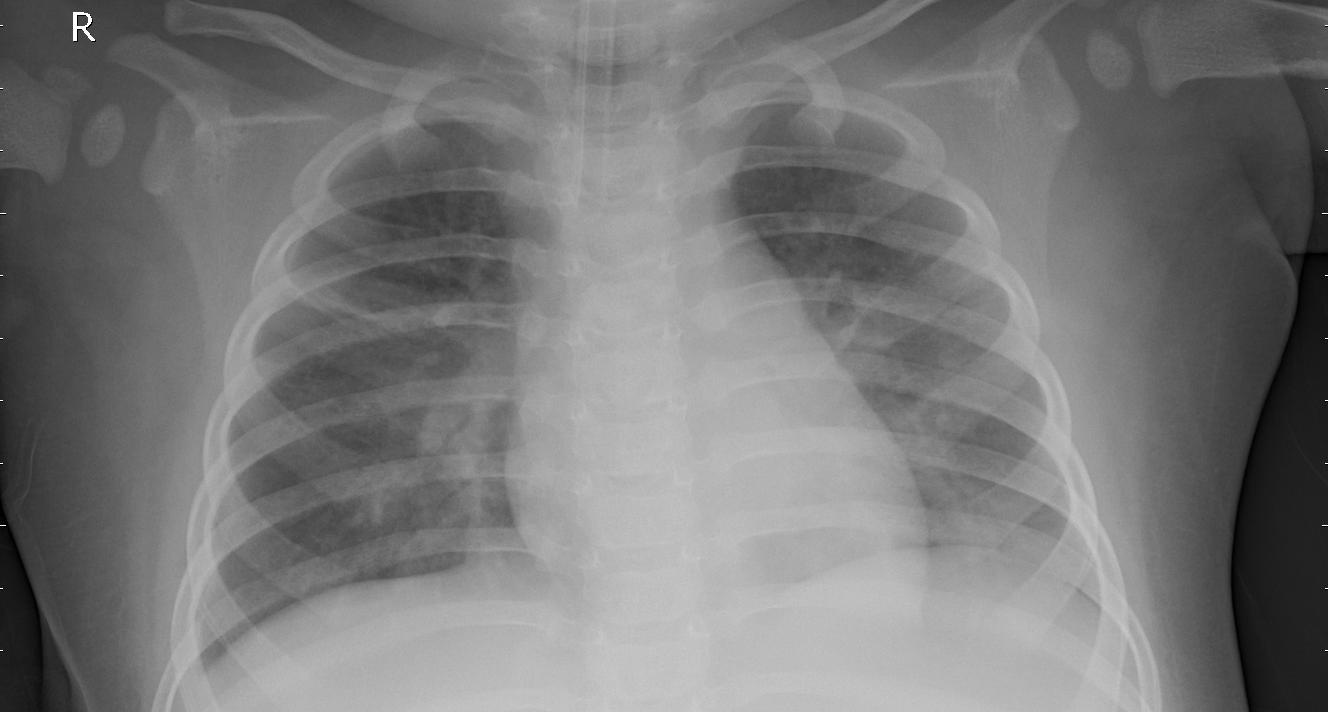
Diagnosis: PNEUMONIA